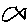
Label: fish